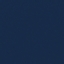
Label: SeaLake